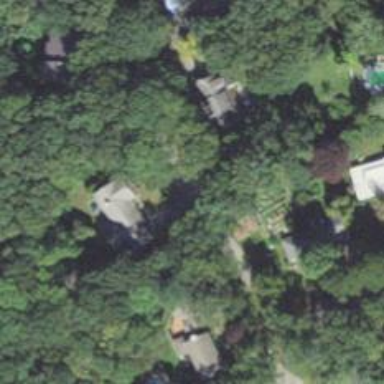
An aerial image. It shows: Residential driveway designated as service road.